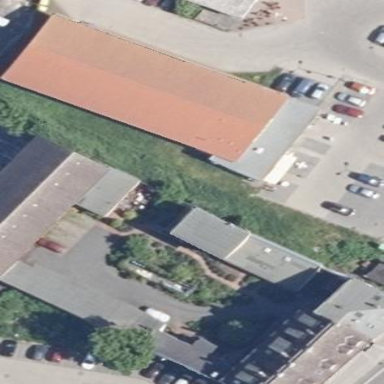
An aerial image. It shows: Commercial building.